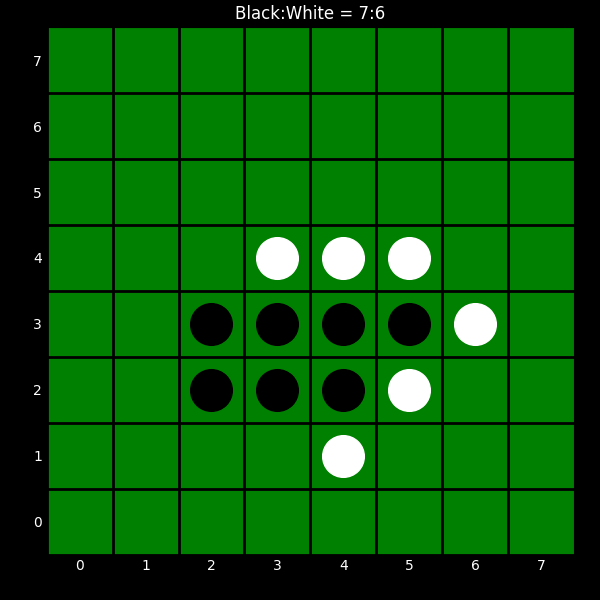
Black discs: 7
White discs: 6